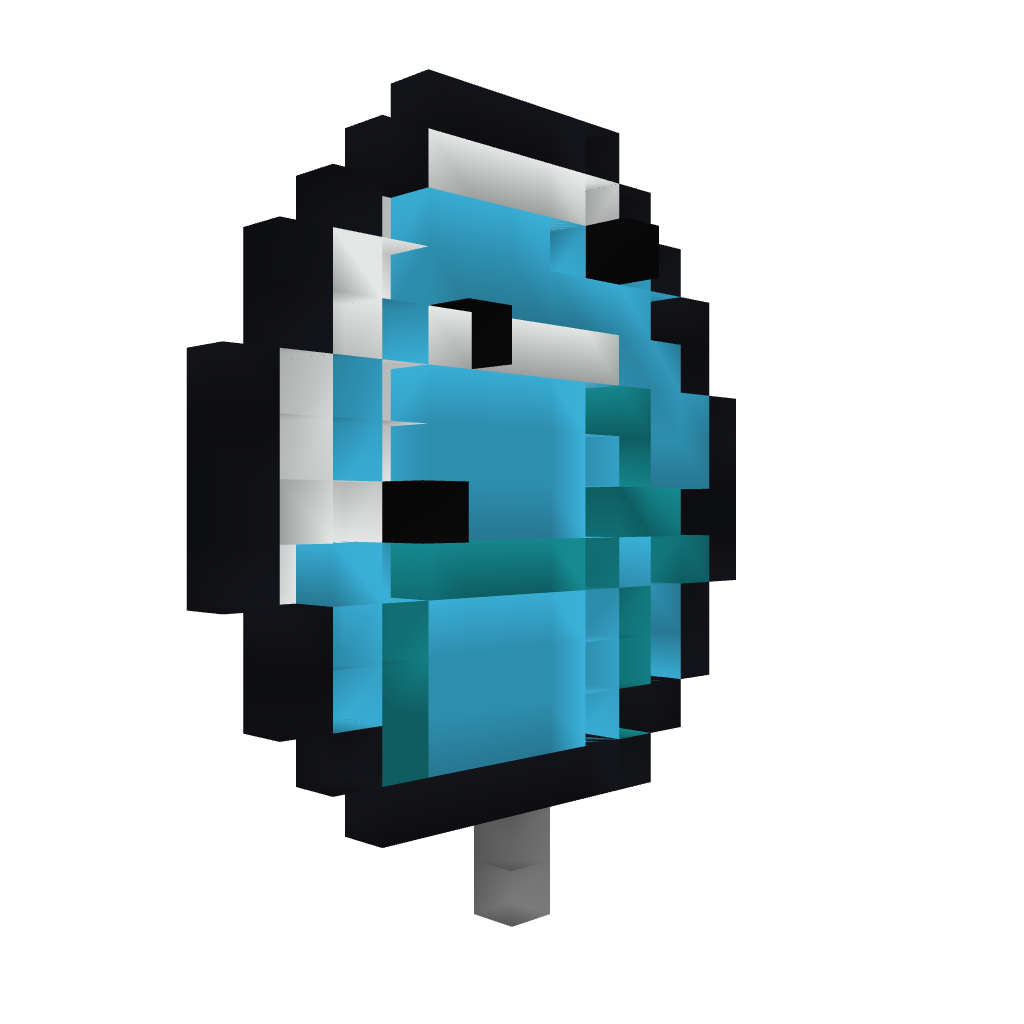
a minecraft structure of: Diamond Pixelart